Question: My project suddenly broke ,dispatcher servlet is unable to forward to my view, I started initially getting
WARNING: No mapping found for HTTP request with URI [/thedallasapp_poc/] in Disp
atcherServlet with name 'mvc_dispatcher' & 404 Error in the browser.
Than after changing settings I got no error.warning in the logs but I got just a 404 Error.
Java:
1.6
Web Framework:
* Spring 4.0.0.RELEASE (MVC & other packages)
* Spring security 3.2.4.RELEASE
ORM:
* hibernate 4.1.5.Final
Clean,Build,Compile,Package:
* Maven
Database:
* Postgresql
Web Server:
Apache Tomcat 7.0
'''
<project xmlns="http://maven.apache.org/POM/4.0.0" xmlns:xsi="http://www.w3.org/2001/XMLSchema-instance"
xsi:schemaLocation="http://maven.apache.org/POM/4.0.0 http://maven.apache.org/maven-v4_0_0.xsd">
<modelVersion>4.0.0</modelVersion>
<groupId>com.hitachi</groupId>
<artifactId>thedallasapp_poc_test</artifactId>
<packaging>war</packaging>
<version>0.0.1-SNAPSHOT</version>
<name>thedallasapp_poc_test</name>
<url>http://maven.apache.org</url>
<!-- properties -->
<properties>
<app.name>thedallassapp_poc</app.name>
<tomcat.version>6.0.26</tomcat.version>
<spring.version>4.0.0.RELEASE</spring.version>
<hibernate.version>4.1.5.Final</hibernate.version>
<spring.security.version>3.2.4.RELEASE</spring.security.version>
</properties>
<dependencies>
<!-- jee -->
<dependency>
<groupId>javax</groupId>
<artifactId>javaee-api</artifactId>
<version>7.0</version>
</dependency>
<dependency>
<groupId>javax</groupId>
<artifactId>javaee-web-api</artifactId>
<version>7.0</version>
</dependency>
<!-- dependencies spring 4 -->
<dependency>
<groupId>org.springframework</groupId>
<artifactId>spring-core</artifactId>
<version>${spring.version}</version>
</dependency>
<dependency>
<groupId>org.springframework</groupId>
<artifactId>spring-context</artifactId>
<version>${spring.version}</version>
</dependency>
<dependency>
<groupId>org.springframework</groupId>
<artifactId>spring-orm</artifactId>
<version>${spring.version}</version>
</dependency>
<dependency>
<groupId>org.springframework</groupId>
<artifactId>spring-tx</artifactId>
<version>${spring.version}</version>
</dependency>
<dependency>
<groupId>org.springframework</groupId>
<artifactId>spring-web</artifactId>
<version>${spring.version}</version>
</dependency>
<dependency>
<groupId>org.springframework</groupId>
<artifactId>spring-webmvc</artifactId>
<version>${spring.version}</version>
</dependency>
<dependency>
<groupId>org.springframework.security</groupId>
<artifactId>spring-security-config</artifactId>
<version>${spring.security.version}</version>
</dependency>
<dependency>
<groupId>org.springframework.security</groupId>
<artifactId>spring-security-web</artifactId>
<version>${spring.security.version}</version>
</dependency>
<dependency>
<groupId>org.springframework.security</groupId>
<artifactId>spring-security-taglibs</artifactId>
<version>${spring.security.version}</version>
</dependency>
<dependency>
<groupId>commons-logging</groupId>
<artifactId>commons-logging</artifactId>
<version>1.1.1</version>
</dependency>
<!-- Spring 4 dependencies END -->
<!-- jdbc & database START -->
<dependency>
<groupId>postgresql</groupId>
<artifactId>postgresql</artifactId>
<version>9.1-901-1.jdbc4</version>
</dependency>
<!-- connection pool -->
<dependency>
<groupId>org.apache.tomcat</groupId>
<artifactId>tomcat-dbcp</artifactId>
<version>7.0.52</version>
</dependency>
<dependency>
<groupId>org.hibernate.javax.persistence</groupId>
<artifactId>hibernate-jpa-2.0-api</artifactId>
<version>1.0.1.Final</version>
</dependency>
<!-- jdbc & database END -->
<!-- hibernate START -->
<dependency>
<groupId>org.hibernate</groupId>
<artifactId>hibernate-core</artifactId>
<version>${hibernate.version}</version>
</dependency>
<dependency>
<groupId>org.javassist</groupId>
<artifactId>javassist</artifactId>
<version>3.18.1-GA</version>
</dependency>
<!-- hibernate END -->
<!-- junit -->
<dependency>
<groupId>junit</groupId>
<artifactId>junit</artifactId>
<version>3.8.1</version>
<scope>test</scope>
</dependency>
<!-- jstl -->
<dependency>
<groupId>javax.servlet</groupId>
<artifactId>jstl</artifactId>
<version>1.1.1</version>
</dependency>
<dependency>
<groupId>taglibs</groupId>
<artifactId>standard</artifactId>
<version>1.1.1</version>
</dependency>
<dependency>
<groupId>taglibs</groupId>
<artifactId>c</artifactId>
<version>1.1.1</version>
<type>tld</type>
</dependency>
<dependency>
<groupId>taglibs</groupId>
<artifactId>fmt</artifactId>
<version>1.1.1</version>
<type>tld</type>
</dependency>
<!-- webapp-runner -->
<dependency>
<groupId>com.github.jsimone</groupId>
<artifactId>webapp-runner</artifactId>
<version>7.0.40.0</version>
<scope>provided</scope>
</dependency>
</dependencies>
<!-- build -->
<build>
<finalName>thedallasapp_poc</finalName>
<plugins>
<plugin>
<groupId>org.apache.tomcat.maven</groupId>
<artifactId>tomcat7-maven-plugin</artifactId>
<version>2.2</version>
<configuration>
<warFile>target/thedallasapp_poc.war</warFile>
<url>http://localhost:8080/manager/text</url>
<update>true</update>
<server>MyTomcat</server>
<path>/thedallasapp_poc</path>
<username>tomcat</username>
<password>password6678</password>
</configuration>
</plugin>
<plugin>
<groupId>org.apache.maven.plugins</groupId>
<artifactId>maven-compiler-plugin</artifactId>
<version>3.0</version>
<configuration>
<!-- <packagingExcludes>WEB-INF/lib/*.jar</packagingExcludes> -->
<packagingExcludes>WEB-INF/lib/tomcat*</packagingExcludes>
<source>1.6</source>
<target>1.6</target>
<executions>
<execution>
<phase>package</phase>
<goals>
<goal>copy</goal>
</goals>
<configuration>
<artifactItems>
<artifactItem>
<groupId>com.github.jsimone</groupId>
<artifactId>webapp-runner</artifactId>
<version>7.0.40.0</version>
<destFileName>webapp-runner.jar</destFileName>
</artifactItem>
</artifactItems>
</configuration>
</execution>
</executions>
</configuration>
</plugin>
</plugins>
</build>
</project>
'''
'''
<?xml version="1.0" encoding="UTF-8"?>
<web-app xmlns:xsi="http://www.w3.org/2001/XMLSchema-instance"
xmlns="http://java.sun.com/xml/ns/javaee" xmlns:web="http://java.sun.com/xml/ns/javaee/web-app_2_5.xsd"
xsi:schemaLocation="http://java.sun.com/xml/ns/javaee http://java.sun.com/xml/ns/javaee/web-app_3_0.xsd"
version="3.0">
<display-name>Toyota Relocation App</display-name>
<servlet>
<servlet-name>mvc_dispatcher</servlet-name>
<servlet-class>org.springframework.web.servlet.DispatcherServlet</servlet-class>
<load-on-startup>1</load-on-startup>
</servlet>
<servlet-mapping>
<servlet-name>mvc_dispatcher</servlet-name>
<url-pattern>/</url-pattern>
</servlet-mapping>
<!-- load spring security -->
<context-param>
<param-name>contextConfigLocation</param-name>
<param-value>/WEB-INF/mvc_dispatcher-servlet.xml,/WEB-INF/security.xml</param-value>
</context-param>
<listener>
<listener-class>org.springframework.web.context.ContextLoaderListener</listener-class>
</listener>
<!-- spring security -->
<filter>
<filter-name>springSecurityFilterChain</filter-name>
<filter-class>org.springframework.web.filter.DelegatingFilterProxy</filter-class>
</filter>
<filter-mapping>
<filter-name>springSecurityFilterChain</filter-name>
<url-pattern>/*</url-pattern>
</filter-mapping>
</web-app>
'''
Eclipse Project structure:

'''
<beans xmlns="http://www.springframework.org/schema/beans"
xmlns:context="http://www.springframework.org/schema/context"
xmlns:xsi="http://www.w3.org/2001/XMLSchema-instance" xmlns:tx="http://www.springframework.org/schema/tx"
xmlns:mvc="http://www.springframework.org/schema/mvc"
xsi:schemaLocation="
http://www.springframework.org/schema/beans
http://www.springframework.org/schema/beans/spring-beans-3.0.xsd
http://www.springframework.org/schema/context
http://www.springframework.org/schema/context/spring-context-3.0.xsd
http://www.springframework.org/schema/tx
http://www.springframework.org/schema/tx/spring-tx-3.0.xsd
http://www.springframework.org/schema/mvc
http://www.springframework.org/schema/mvc/spring-mvc-3.0.xsd">
<mvc:annotation-driven />
<!-- scan at "com.hitachi.thedallasapp_poc" for spring annotated components
& register in spring container -->
<context:annotation-config />
<!-- <mvc:default-servlet-handler/>-->
<context:component-scan base-package="com.hitachi.thedallasapp_poc.Category" />
<context:component-scan base-package="com.hitachi.thedallasapp_poc.location" />
<context:component-scan base-package="com.hitachi.thedallasapp_poc.messaging" />
<context:component-scan base-package="com.hitachi.thedallasapp_poc.userprofile" />
<context:component-scan base-package="com.hitachi.thedallasapp_poc.test" />
<!-- the mvc resources tag that handles static content requests under resources
path -->
<mvc:resources mapping="/resources/**" location="/resources/" />
<!-- ViewResolver -->
<bean
class="org.springframework.web.servlet.view.InternalResourceViewResolver">
<property name="prefix">
<value>/WEB-INF/pages/</value>
</property>
<property name="suffix">
<value>.jsp</value>
</property>
</bean>
<!-- datasource & hibernate configs -->
<bean id="myProperties"
class="org.springframework.beans.factory.config.PropertiesFactoryBean">
<property name="locations">
<list>
<value>classpath*:db-dev.properties</value>
</list>
</property>
</bean>
<!-- local datasource -->
<bean id="postgresqlDataSource" destroy-method="close"
class="org.apache.tomcat.dbcp.dbcp.BasicDataSource">
<property name="driverClassName" value="org.postgresql.Driver" />
<property name="url"
value="jdbc:postgresql://localhost:5432/postgres?createDatabaseIfNotExist=true" />
<property name="username" value="postgres" />
<property name="password" value="heroku6678" />
</bean>
<!-- hibernate sessionFactoty via properties -->
<bean id="sessionFactory"
class="org.springframework.orm.hibernate4.LocalSessionFactoryBean">
<property name="dataSource" ref="postgresqlDataSource" />
<!-- annotated classes -->
<property name="annotatedClasses">
<list>
<value>com.hitachi.thedallasapp_poc.userprofile.UserProfile</value>
<value>com.hitachi.thedallasapp_poc.userprofile.UserConnection</value>
<value>com.hitachi.thedallasapp_poc.Category.Categories</value>
<value>com.hitachi.thedallasapp_poc.location.Location</value>
<value>com.hitachi.thedallasapp_poc.location.FavoriteLocation</value>
<value>com.hitachi.thedallasapp_poc.messaging.Messages</value>
</list>
</property>
<property name="hibernateProperties">
<props>
<prop key="hibernate.hbm2ddl.auto">create</prop>
<prop key="hibernate.dialect">org.hibernate.dialect.PostgreSQLDialect</prop>
<prop key="hibernate.show_sql">true</prop>
<prop key="hibernate.temp.use_jdbc_metadata_defaults">false</prop>
</props>
</property>
</bean>
<!-- transaction management -->
<bean id="txManager"
class="org.springframework.orm.hibernate4.HibernateTransactionManager">
<property name="sessionFactory" ref="sessionFactory" />
<property name="dataSource" ref="postgresqlDataSource" />
</bean>
<bean id="persistenceExceptionTranslationPostProcessor"
class="org.springframework.dao.annotation.PersistenceExceptionTranslationPostProcessor" />
</beans>
'''
'''
<beans:beans xmlns="http://www.springframework.org/schema/security"
xmlns:beans="http://www.springframework.org/schema/beans" xmlns:xsi="http://www.w3.org/2001/XMLSchema-instance"
xsi:schemaLocation="http://www.springframework.org/schema/beans
http://www.springframework.org/schema/beans/spring-beans-3.0.xsd
http://www.springframework.org/schema/security
http://www.springframework.org/schema/security/spring-security-3.2.xsd">
<!-- spring security should ignore "/" & "/resources/**" paths -->
<http pattern="/" security="none" auto-config="true"
use-expressions="true" />
<http pattern="/login" security="none" auto-config="true"
use-expressions="true" />
<http pattern="/resources/**" security="none" auto-config="true"
use-expressions="true" />
<!-- custom bean used to override spring security page redirection after
successful authentication -->
<beans:bean id="myAuthSuccessHandler"
class="com.hitachi.thedallasapp_poc.security.MyAuthSuccessHandler" />
<!-- spring security configuration intercept-url & login form -->
<http auto-config="true" use-expressions="true">
<intercept-url pattern="/auth/**" access="hasRole('ROLE_USER')" />
<form-login login-page="/login" authentication-failure-url="/login?error"
username-parameter="emailInputField" password-parameter="pinInputField"
default-target-url="/auth/welcome" always-use-default-target="true"
authentication-success-handler-ref="myAuthSuccessHandler" />
<!-- keep logged in session for 3 days or 259200 secs -->
<remember-me key="uniqueAndSecret1984"
token-validity-seconds="60" />
<logout logout-url="/logout" logout-success-url="/login?logout=1"
delete-cookies="JSESSIONID" invalidate-session="true" />
</http>
<!-- user accounts -->
<authentication-manager>
<authentication-provider>
<user-service>
<user name="naim@test.com" password="12345" authorities="ROLE_USER" />
</user-service>
</authentication-provider>
</authentication-manager>
</beans:beans>
'''
'''
package com.hitachi.thedallasapp_poc;
import javax.servlet.http.HttpServletRequest;
import javax.servlet.http.HttpServletResponse;
import javax.servlet.http.HttpSession;
import org.springframework.security.authentication.RememberMeAuthenticationToken;
import org.springframework.security.core.Authentication;
import org.springframework.security.core.context.SecurityContextHolder;
import org.springframework.security.web.authentication.logout.SecurityContextLogoutHandler;
import org.springframework.stereotype.Controller;
import org.springframework.web.bind.annotation.RequestMapping;
import org.springframework.web.bind.annotation.RequestParam;
import org.springframework.web.context.ContextLoaderListener;
import org.springframework.web.servlet.ModelAndView;
@Controller
public class HomeControler {
public HomeControler() {
super();
// TODO Auto-generated constructor stub
}
/* serves the login landing/home page view */
@RequestMapping(value="/")
public ModelAndView serveLanding(HttpSession session) {
ModelAndView model = new ModelAndView();
model.setViewName("login");
Authentication auth = SecurityContextHolder.getContext().getAuthentication();
//check if isRememberMeAuthenticated cookie is true from previous login
System.out.println("Class HomeControler, String serveLanding(), isRememberMeAuthenticated():"+isRememberMeAuthenticated());
if (isRememberMeAuthenticated()!=false && auth.isAuthenticated()!=false)
{
session.setAttribute("isRememberMeAuthenticated", true);
}
return model;
}
/* process login request from login view */
@RequestMapping(value = "/login**")
public ModelAndView processLogin(String error,@RequestParam(value = "logout", required = false) String logout)
{
System.out.println("Class HomeControler, processLogin()");
ModelAndView model = new ModelAndView();
//non test code
if (error != null) {
System.out.println("Class HomeControler, processLogin(), error ");
model.addObject("error", "Invalid username and password!");
}
if (logout != null) {
System.out.println("Class HomeControler, processLogin(), logout ");
model.addObject("msg", "You've been logged out successfully.");
}
model.setViewName("login");
return model;
}
/* serves the login landing/home page view */
@RequestMapping(value="/auth/welcome**")
public ModelAndView welcome(HttpSession session) {
System.out.println("Class HomeControler, String welcome()");
ModelAndView model = new ModelAndView();
Authentication auth = SecurityContextHolder.getContext().getAuthentication();
//after authentication check isRememberMeAuthenticated cookie is true
System.out.println("Class HomeControler, String welcome(), isRememberMeAuthenticated():"+isRememberMeAuthenticated());
if (isRememberMeAuthenticated()!=false && auth.isAuthenticated()!=false)
{
session.setAttribute("isRememberMeAuthenticated", true);
}
//get logged in username
String name = auth.getName();
model.addObject("loggedInUserName", name);
model.setViewName("/auth/appView");
return model;
}
/* serves the login landing/home page view */
@RequestMapping(value="/logout")
public ModelAndView logoutTheUserAndInvalidateSession(HttpSession session, HttpServletRequest request, HttpServletResponse response) {
ModelAndView model = new ModelAndView();
//logout via spring security
Authentication auth = SecurityContextHolder.getContext().getAuthentication();
SecurityContextLogoutHandler ctxLogOut = new SecurityContextLogoutHandler();
ctxLogOut.logout(request, response, auth);
//invalidate session just to make sure
session = request.getSession(false);
if (session != null) {
session.invalidate();
}
model.addObject("logout","1");
model.setViewName("login");
return model;
}
/**
* Check if user is login by remember me cookie, refer
* org.springframework.security.authentication.AuthenticationTrustResolverImpl
*/
private boolean isRememberMeAuthenticated() {
Authentication authentication =
SecurityContextHolder.getContext().getAuthentication();
if (authentication == null) {
return false;
}
return RememberMeAuthenticationToken.class.isAssignableFrom(authentication.getClass());
}
}//end class HomeControler
'''
'''
<!DOCTYPE html>
<html>
<head>
<title>Toyota Relocation App</title>
<meta name="viewport"
content="width=device-width, initial-scale=1, user-scalable=no">
<%@ taglib prefix="c" uri="http://java.sun.com/jsp/jstl/core"%>
<%@ taglib prefix="sec"
uri="http://www.springframework.org/security/tags"%>
<!-- jquery styles & scripts -->
<script
src="//ajax.googleapis.com/ajax/libs/jquery/1.11.1/jquery.min.js"></script>
<script>
$(document).bind("mobileinit", function() {
$.mobile.ajaxEnabled = false;
});
</script>
<script>
$(document).ready(function() {
// if error has data then make div visible
<c:if test="${not empty error}">
if ($('.error_div').length > 0) {
console.log("found .error_div");
$('.error_div').show();
}
</c:if>
// if msg has data then make div visible
<c:if test="${not empty msg}">
if ($('.msg_div').length > 0) {
console.log("found .msg_div");
$('.msg_div').show();
}
</c:if>
});
</script>
<link rel="stylesheet"
href="//ajax.googleapis.com/ajax/libs/jquerymobile/1.4.2/jquery.mobile.min.css" />
<script
src="//ajax.googleapis.com/ajax/libs/jquerymobile/1.4.2/jquery.mobile.min.js"></script>
<!-- http://fortawesome.com -->
<link
href="http://maxcdn.bootstrapcdn.com/font-awesome/4.1.0/css/font-awesome.min.css"
rel="stylesheet">
<!-- custom stylesd & scripts -->
<link rel="stylesheet" href="resources/css/home.css" />
<script type="text/javascript" src="resources/js/home.js"></script>
</head>
<body>
<!--
<sec:authorize access="hasRole('ROLE_USER')">
<script>
console.log("hasRole('ROLE_USER')");
$.post( "./auth/app" );
</script>
</sec:authorize>
-->
<div class="wrapper">
<!--
<div data-role="header" data-position="fixed">
<div class="myheader">HEADER</div>
</div>
-->
<div data-role="content">
<div class="mycontent">
<div id="logo_div">
<img src="resources/images/01_toyota_logo_small.png">
</div>
<div class="login_form_wrapper">
<!-- login error & msg jstl -->
<div class="error_div" style="display: none;">
<p class="error_text">${error}</p>
</div>
<div class="msg_div" style="display: none;">
<p class="msg_text">${msg}</p>
</div>
<!-- spring security form -->
<form name='loginForm'
action="<c:url value='/j_spring_security_check' />" method='POST'>
<ul class="mylistview" data-role="listview">
<li>
<div>
<img id="email_input_icon"
src="resources/images/01_login_email_icon_small.png">
</div>
<div id="email_input">
<input name="emailInputField" " id="email_input_field"
type="email" data-role="none" />
</div>
</li>
<li>
<div>
<img id="pin_input_icon"
src="resources/images/01_login_password_icon_small.png">
</div>
<div id="pin_input">
<input name="pinInputField" id="pin_input_field"
type="password" data-role="none" />
</div>
</li>
<li>
<div id="login_button">
<button id="login" class="button" type="submit">LOGIN</button>
</div>
<div id="remember">
<label class="checkboxLabel" data-role="none"
style="float: left">
<p>Remember Me</p>
</label> <input data-role="none" type='checkbox'
name='_spring_security_remember_me'
id="_spring_security_remember_me" value="true" />
</div>
</li>
</ul>
</form>
</div>
<div class="or_divider">
<img src="resources/images/01_login_or_option_small.png">
</div>
<div class="options_menu">
<ul class="mylistview2" data-role="listview">
<li>
<div id="login_account_no_words_icon">
<img src="resources/images/01_login_account_no_words_small.png">
</div>
<div id="login_guest_no_words_icon">
<img src="resources/images/01_login_guest_no_words_small.png">
</div>
</li>
<li>
<div id="create_an_account">
<P>Create An Account</P>
</div>
<div id="continue_as_guest">
<P>Continue As Guest</P>
</div>
</li>
</ul>
</div>
</div>
</div>
<!--
<div data-role="footer">
<div class="myfooter">FOOTER</div>
</div>
-->
</div>
</body>
</html>
'''
Than I deployed to Tomcat via Eclipse by, Right clicking my project, selecting Run As, choose Tomcatv7.0 , selecting Finish...
The App launches with no errors/exceptions in the logs, but i get 404 error in the browser & this warning:
WARNING: No mapping found for HTTP request with URI [/thedallasapp_poc/] in Disp
atcherServlet with name 'mvc_dispatcher'
Deploying using command "mvn tomcat7:deploy" or "mvn tomcat7:redeploy"
Again, The App launches with no errors/exceptions in the logs, but i get 404 error in the browser & this warning:
WARNING: No mapping found for HTTP request with URI [/thedallasapp_poc/] in Disp
atcherServlet with name 'mvc_dispatcher'
Finally I changed the web.xml Dispatcher servlet-name mapping to "/thedallasapp_poc*" instead of "/":
'''
<servlet>
<servlet-name>mvc_dispatcher</servlet-name>
<servlet-class>org.springframework.web.servlet.DispatcherServlet</servlet-class>
<load-on-startup>1</load-on-startup>
</servlet>
<servlet-mapping>
<servlet-name>mvc_dispatcher</servlet-name>
<url-pattern>/thedallasapp_poc*</url-pattern>
</servlet-mapping>
'''
Therefore I also changed HomeController from @RequestMapping(value="/") to @RequestMapping(value="/thedallasapp_poc")
@Controller
public class HomeControler {
'''
public HomeControler() {
super();
// TODO Auto-generated constructor stub
}
/* serves the login landing/home page view */
@RequestMapping(value="/thedallasapp_poc")
public ModelAndView serveLanding(HttpSession session) {
ModelAndView model = new ModelAndView();
model.setViewName("login");
Authentication auth = SecurityContextHolder.getContext().getAuthentication();
//check if isRememberMeAuthenticated cookie is true from previous login
System.out.println("Class HomeControler, String serveLanding(), isRememberMeAuthenticated():"+isRememberMeAuthenticated());
if (isRememberMeAuthenticated()!=false && auth.isAuthenticated()!=false)
{
session.setAttribute("isRememberMeAuthenticated", true);
}
return model;
}
'''
}//end HomeControler
Than I rebuilt my project using Maven "mvn clean package" & launched the project again.
The result:
I dont get anymore warnings, but I still get a 404 error in the browser , and actually I prefer "/" mapping for the DispatcherServlet mapping.
Any well thought of suggestions/help well be extremely appreciated , as I'm on a deadline.
Thanks
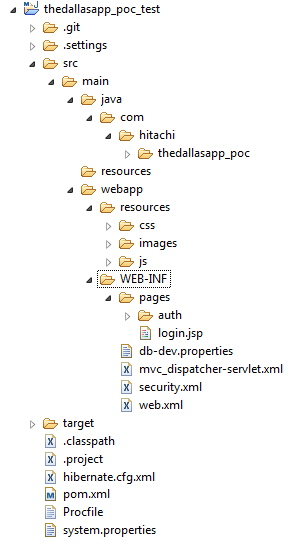
Answer: '''
<context:component-scan base-package="com.hitachi.thedallasapp_poc.Category"/>
'''
Above line will scan all the components available inside 'com.hitachi.thedallasapp_poc.Category' package
and it will not scan components inside 'com.hitachi.thedallasapp_poc' package.
similarly i can see all your 'component scan' refers to 'sub packages' inside 'com.hitachi.thedallasapp_poc' main package
but main package components are not getting scanned.
so include the line as
'''
<context:component-scan base-package="com.hitachi.thedallasapp_poc"/>
'''
inside your spring config file to scan all components inside this package.
and hence your controller gets scanned and detected by Spring.